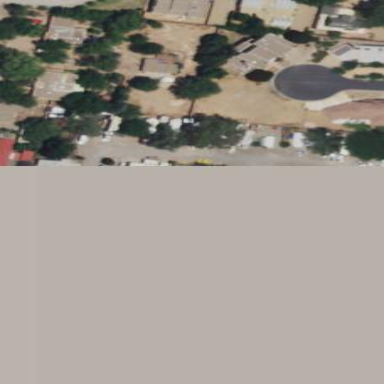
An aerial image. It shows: Residential area designated as trailer park.